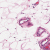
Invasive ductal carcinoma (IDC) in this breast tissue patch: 0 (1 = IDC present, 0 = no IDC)